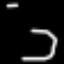
Label: octagon